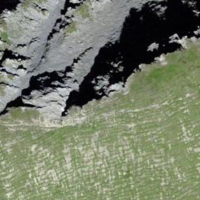
EUNIS habitat code: 26
Species observed at this site:
Aquila chrysaetos